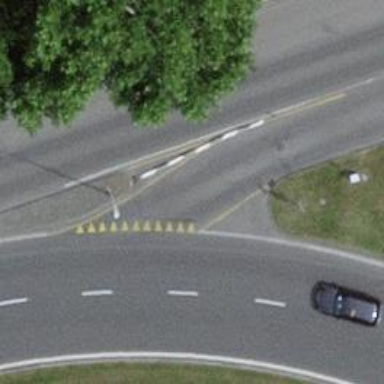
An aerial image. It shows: Primary link road with asphalt surface.